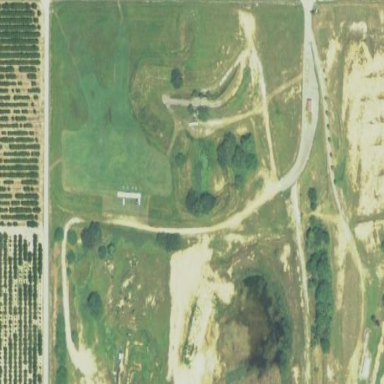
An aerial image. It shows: Shooting range on leisure land pitch.